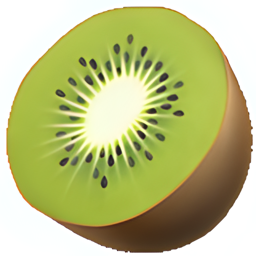
Name: kiwifruit
Emoji: 🥝
Group: Food & Drink
Sub-group: food-fruit